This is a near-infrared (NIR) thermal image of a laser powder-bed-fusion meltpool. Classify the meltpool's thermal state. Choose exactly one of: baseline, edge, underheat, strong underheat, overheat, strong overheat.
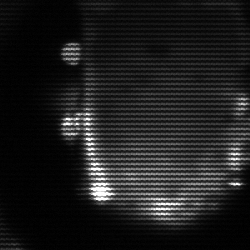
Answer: baseline